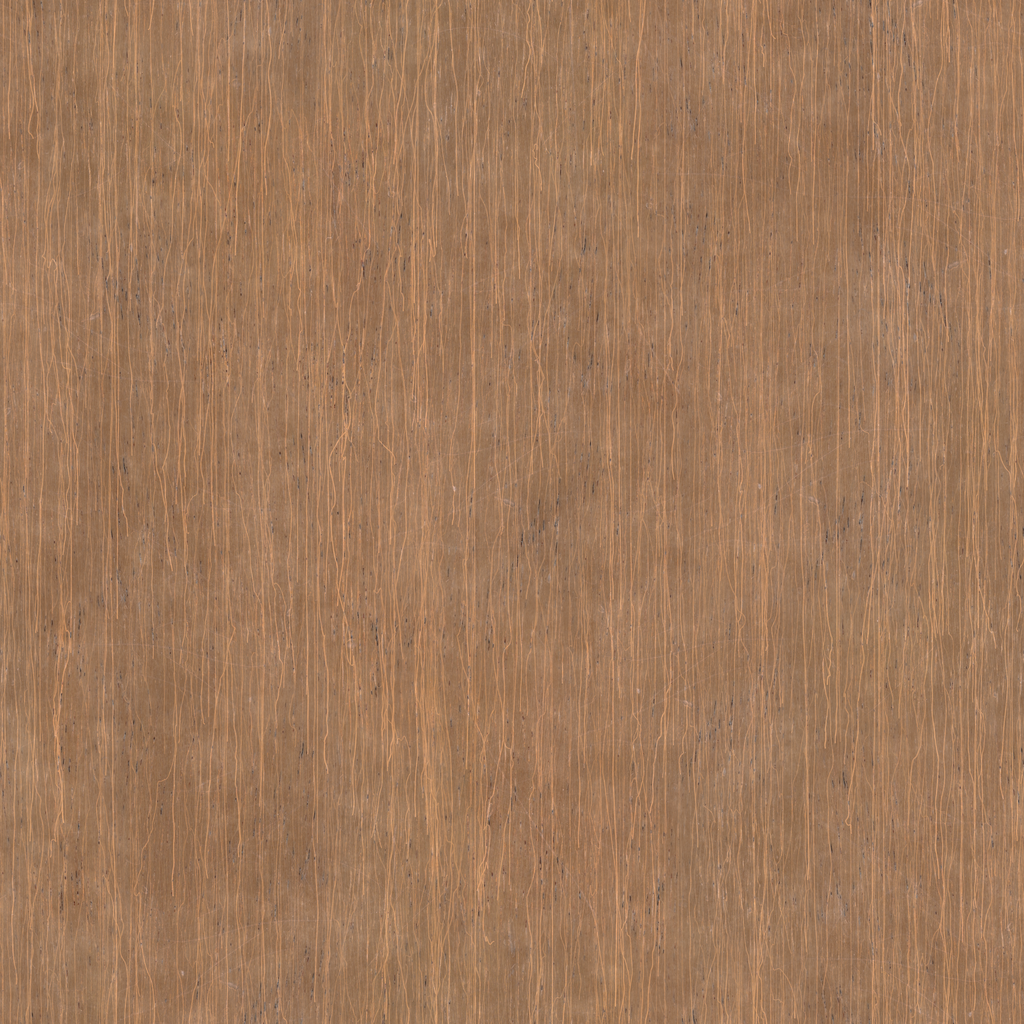
Texture map type: Color